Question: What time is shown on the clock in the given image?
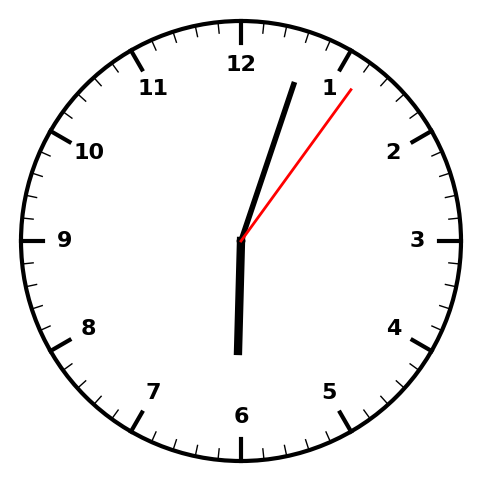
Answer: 06:03:06